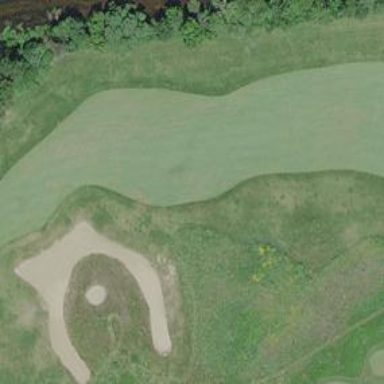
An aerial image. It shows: Golf bunker filled with sandy terrain.